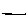
Label: line